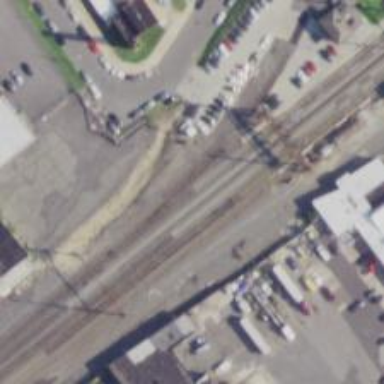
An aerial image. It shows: Railway track with contact lines for electrification.